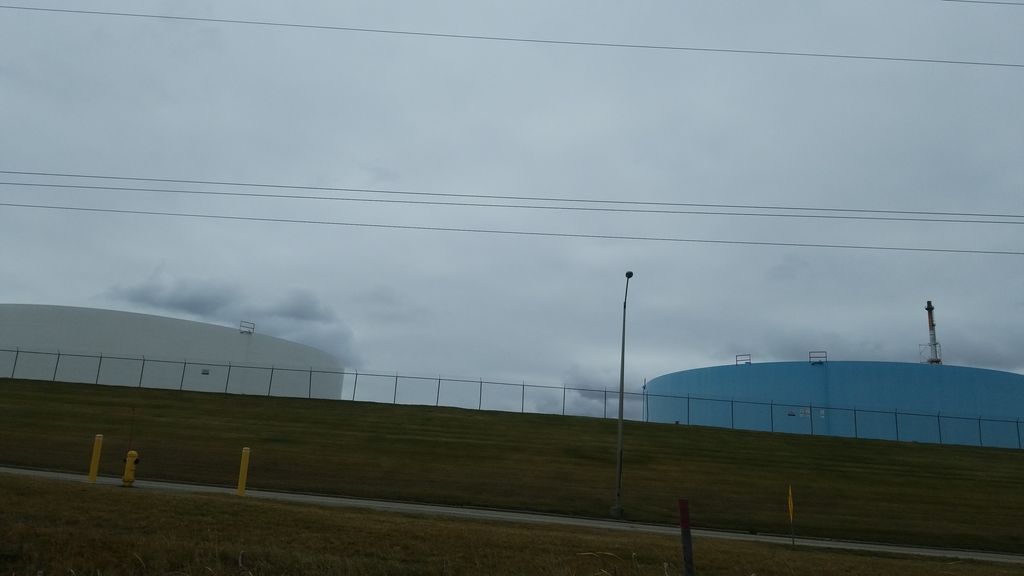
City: edmonton